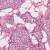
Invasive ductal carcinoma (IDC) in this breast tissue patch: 1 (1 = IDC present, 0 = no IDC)